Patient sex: F
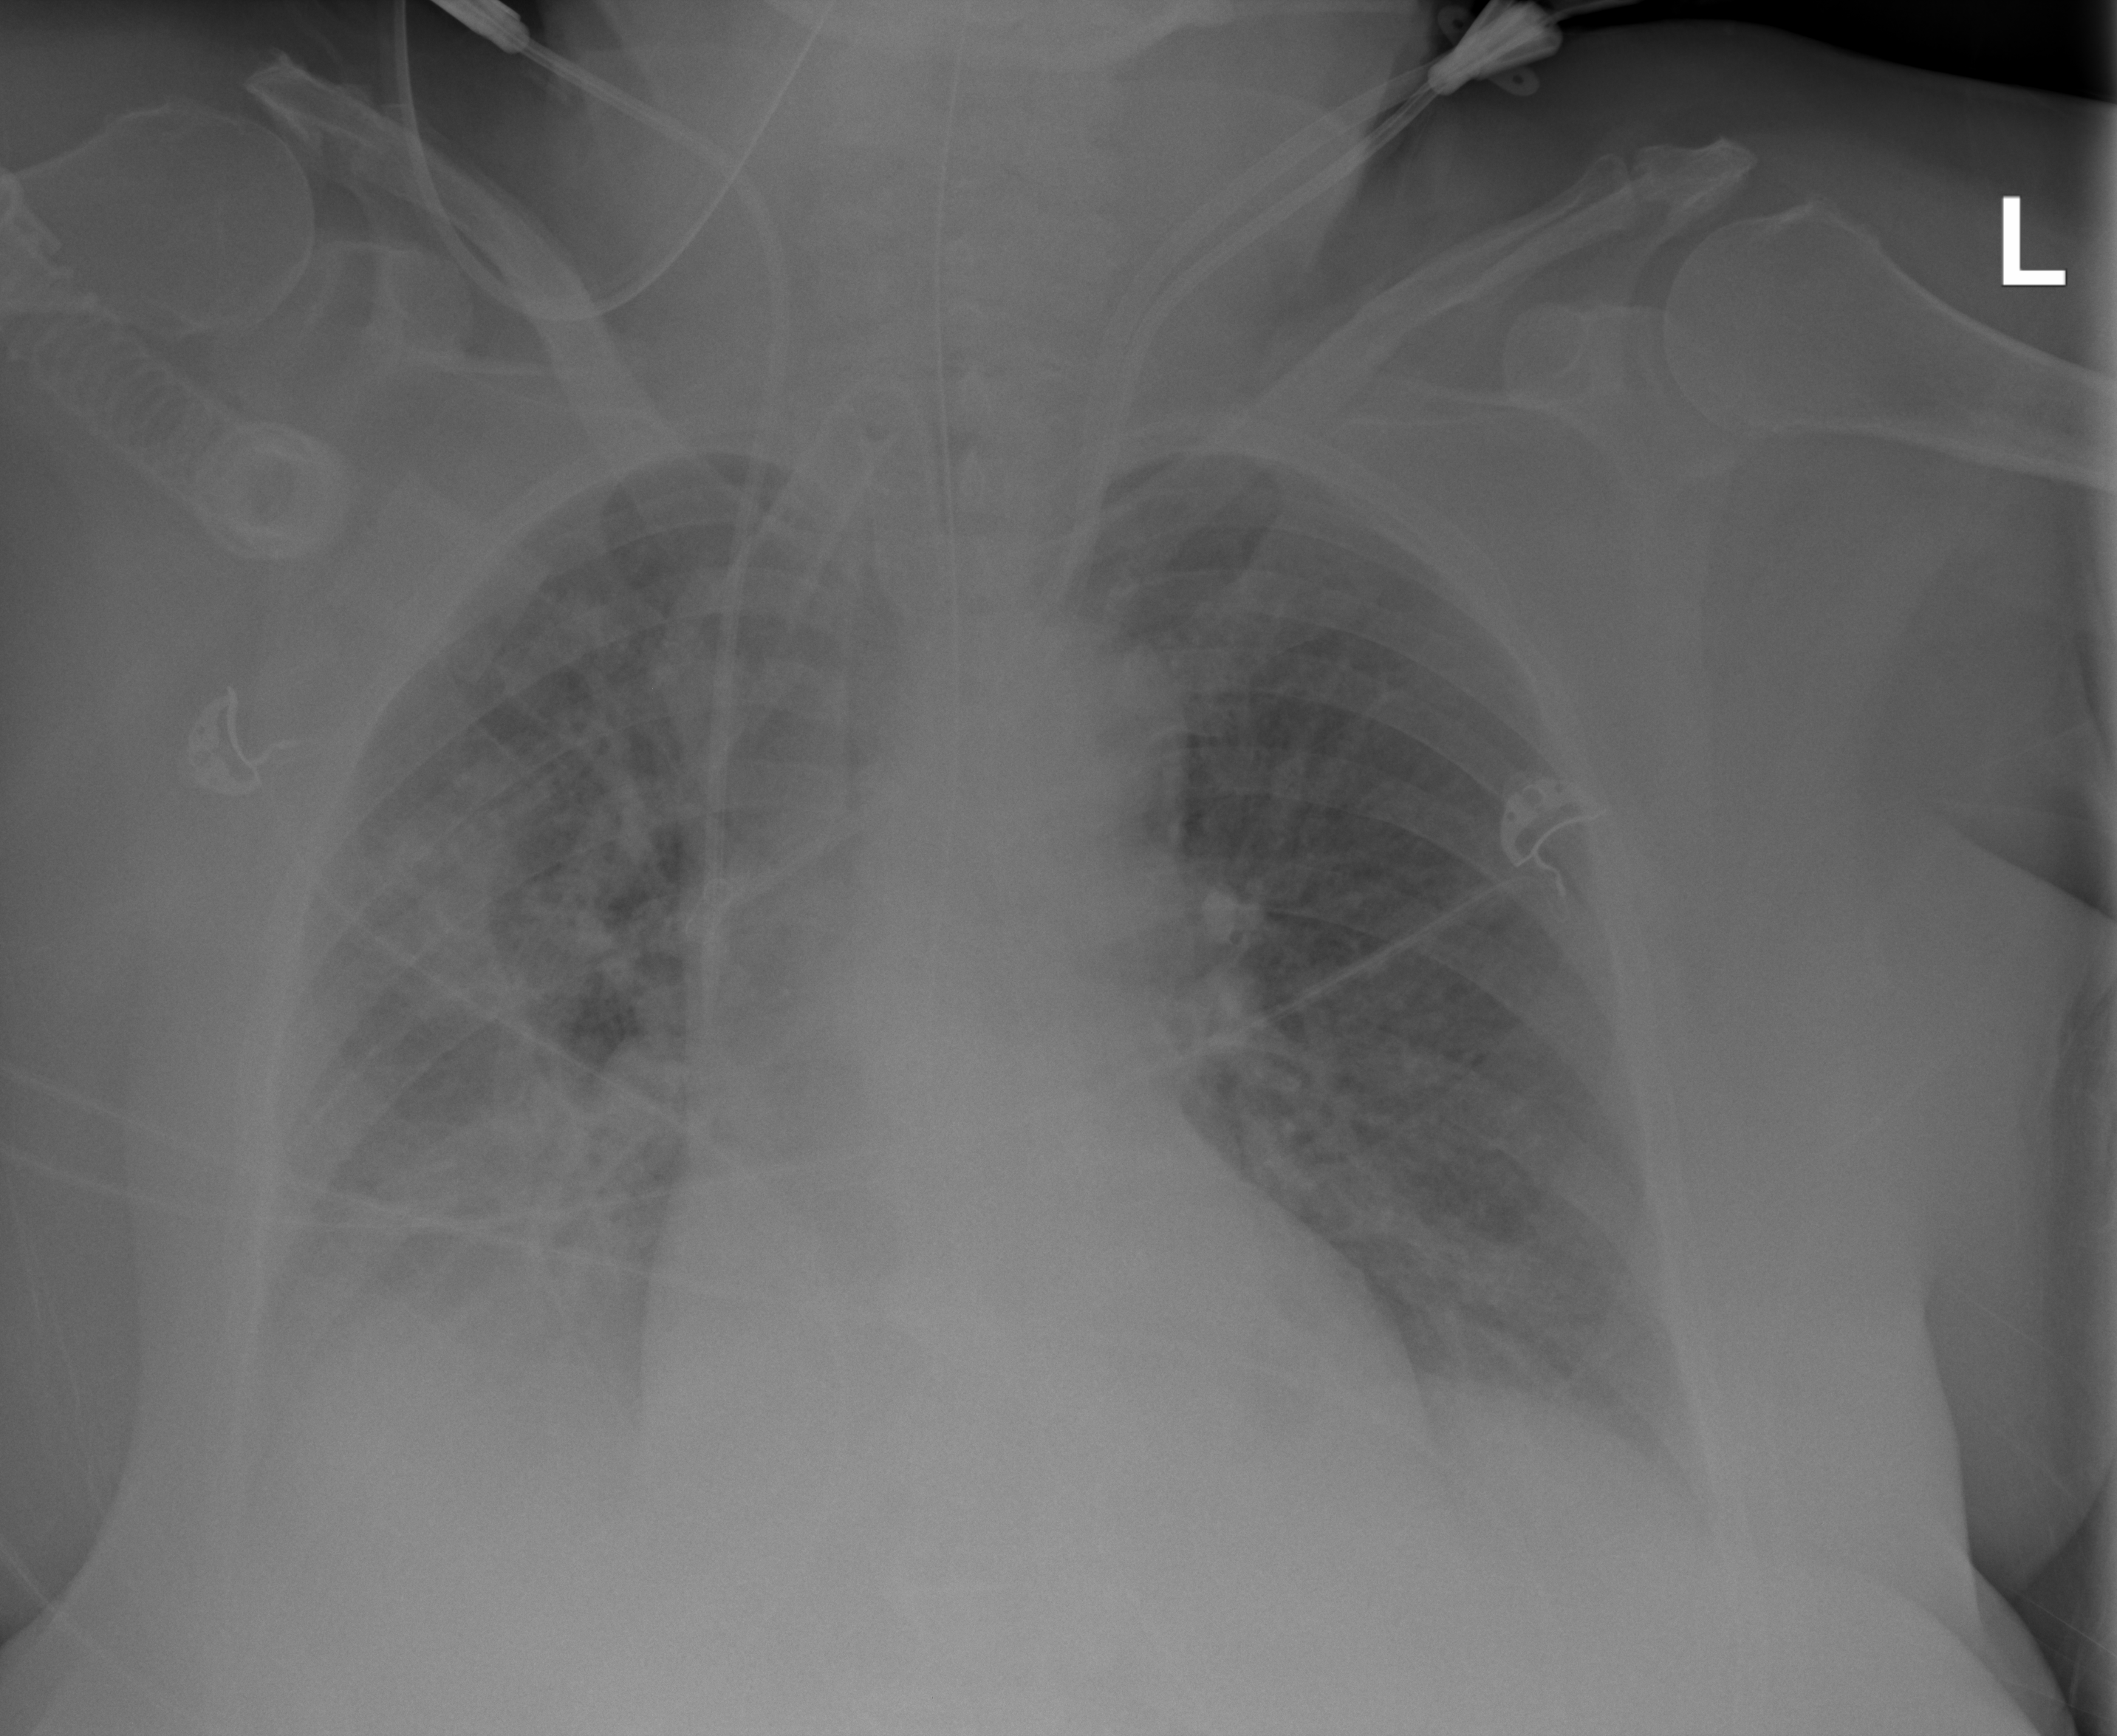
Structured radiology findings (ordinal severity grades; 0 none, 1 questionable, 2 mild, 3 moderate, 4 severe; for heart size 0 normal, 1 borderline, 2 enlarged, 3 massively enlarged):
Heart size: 1
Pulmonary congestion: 2
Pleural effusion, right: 4
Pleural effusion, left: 2
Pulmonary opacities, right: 2
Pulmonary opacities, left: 1
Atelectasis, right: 3
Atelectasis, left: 2